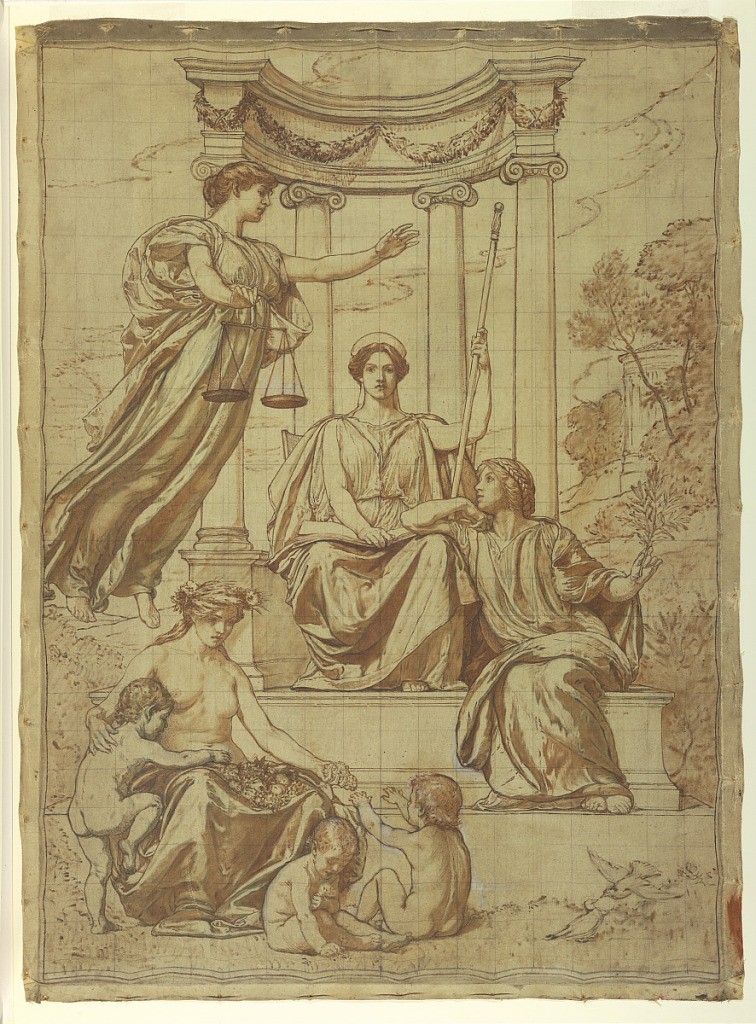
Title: The Beneficence of the Law, Design for Mural at Essex County Court House, Newark, New Jersey
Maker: Kenyon Cox, American, 1856–1919
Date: ca. 1906
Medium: Brush and oil, pen and blue ink, graphite on canvas
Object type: Drawing
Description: The figure of Law, with an open book in her lap and a scepter in her left hand, is seated before a curved group of four columns. Peace sits at right with an olive branch, and Justice floats above to the left, holding scales. Below, a half-nude woman gives fruits to cherubs, symbolizing prosperity. Grid for transfer indicated.